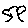
Label: tree